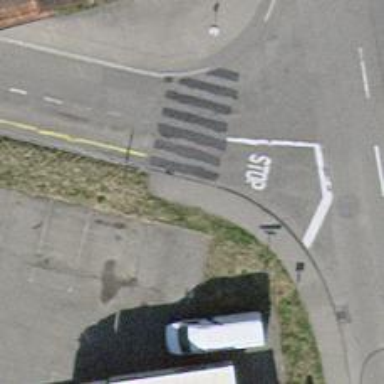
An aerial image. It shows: Uncontrolled crossing with central island on the road.